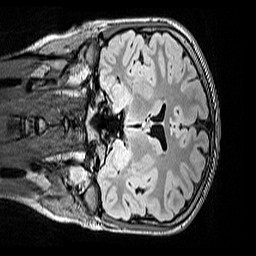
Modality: FLAIR
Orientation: coronal
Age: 12
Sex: female
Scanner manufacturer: siemens
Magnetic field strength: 3 T
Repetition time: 5 s
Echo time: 0.388 s